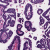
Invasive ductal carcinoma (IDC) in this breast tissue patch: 0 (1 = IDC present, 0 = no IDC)